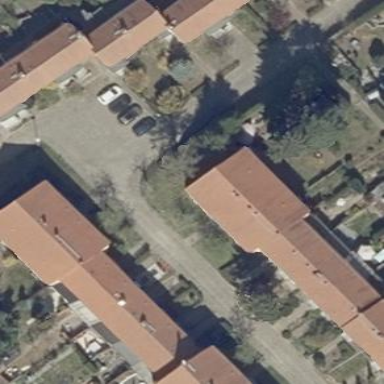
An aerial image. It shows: Yellow apartments with pitched red roof.